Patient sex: F
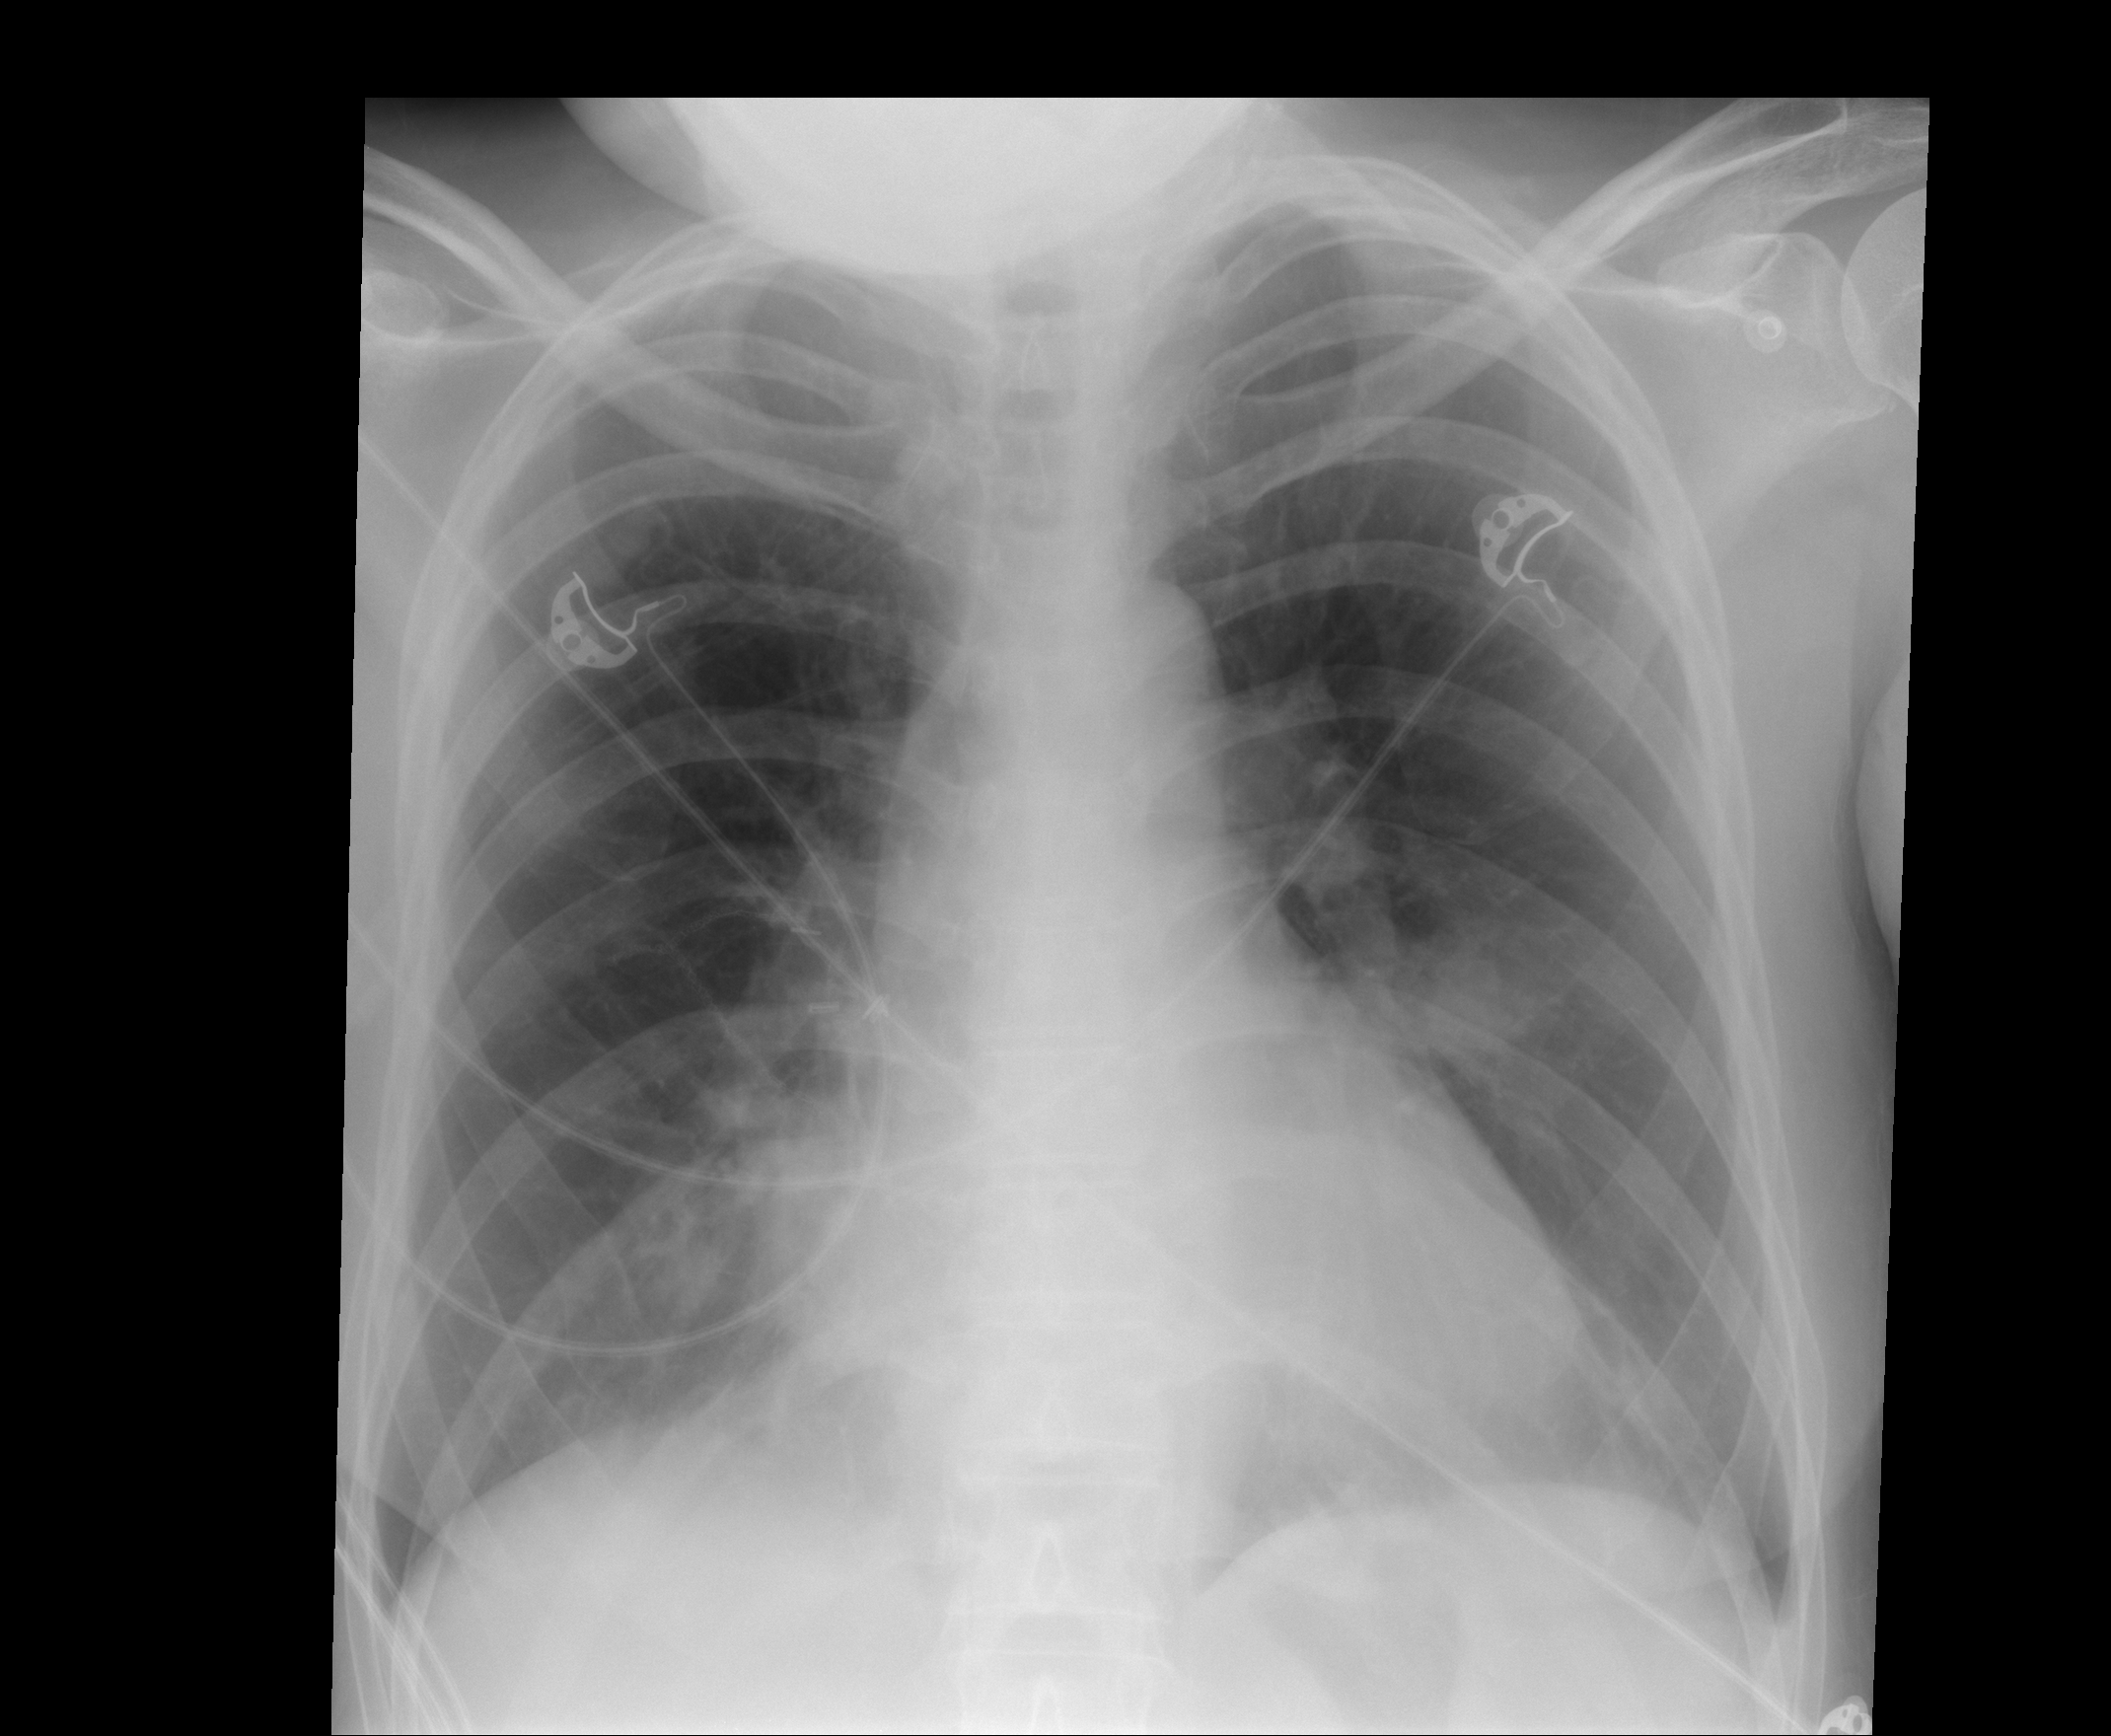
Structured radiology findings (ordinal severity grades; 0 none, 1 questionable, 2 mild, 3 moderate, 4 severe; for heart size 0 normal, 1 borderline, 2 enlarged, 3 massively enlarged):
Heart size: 0
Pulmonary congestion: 0
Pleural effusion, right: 0
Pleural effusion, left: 0
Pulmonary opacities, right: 2
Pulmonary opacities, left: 2
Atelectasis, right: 0
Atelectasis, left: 2